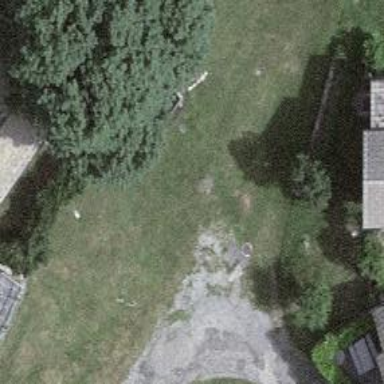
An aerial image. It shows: Brown bench in the vicinity.